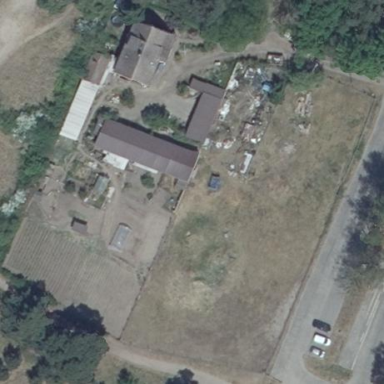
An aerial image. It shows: Farmyard area.